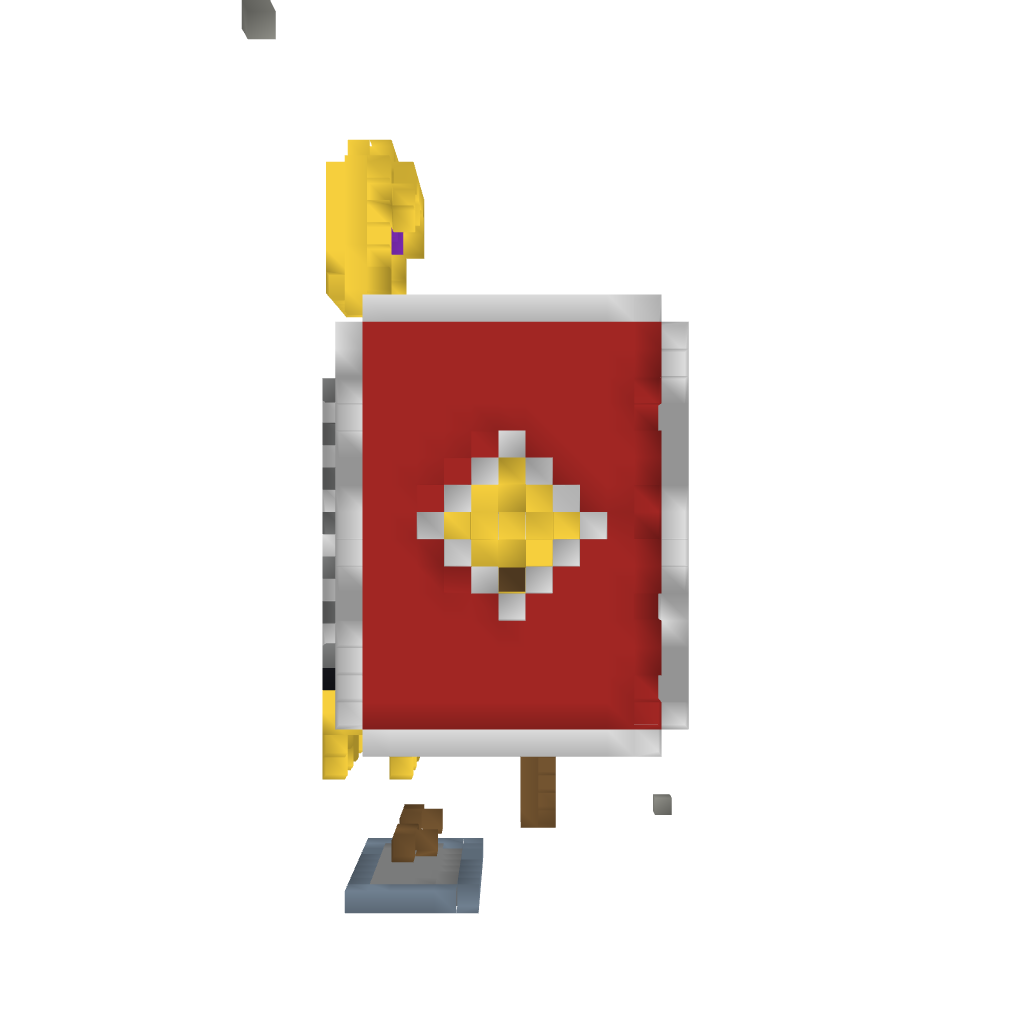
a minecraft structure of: Statue